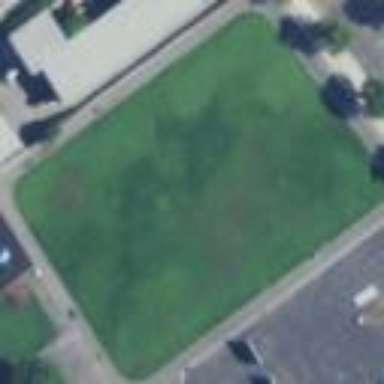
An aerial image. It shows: Grass pitch designated for multiple sports activities.